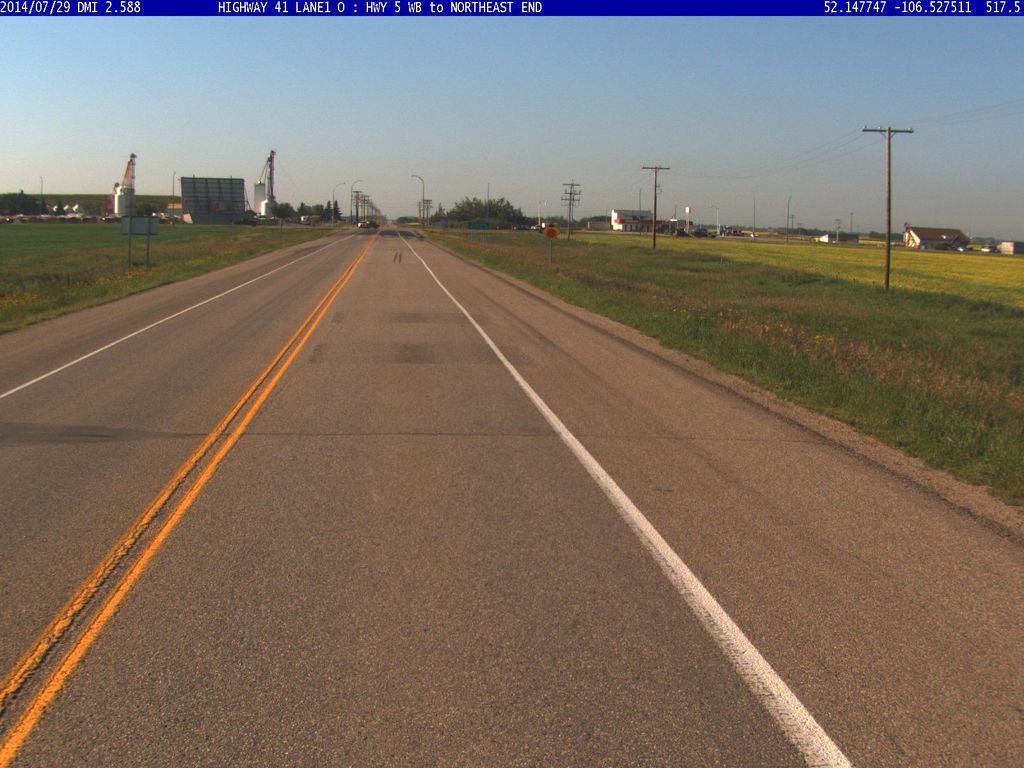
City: saskatoon